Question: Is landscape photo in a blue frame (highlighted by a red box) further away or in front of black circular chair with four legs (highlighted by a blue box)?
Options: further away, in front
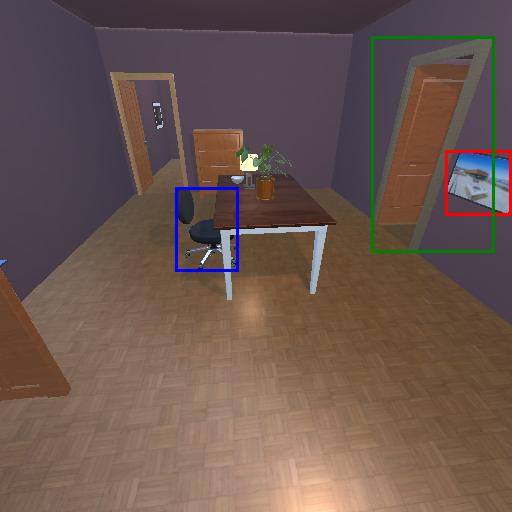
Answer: further away